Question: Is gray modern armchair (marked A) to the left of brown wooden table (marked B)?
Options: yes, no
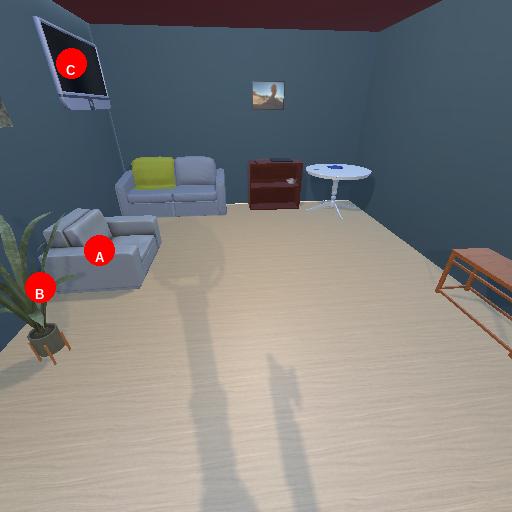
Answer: yes